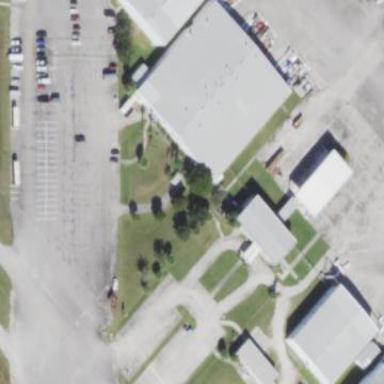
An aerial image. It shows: Hangar building located at airport.